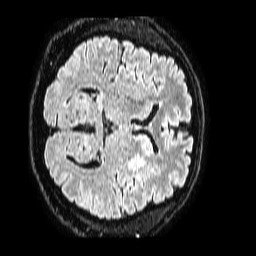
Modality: FLAIR
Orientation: axial
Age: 55
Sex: male
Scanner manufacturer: philips
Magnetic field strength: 1.5 T
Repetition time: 4.8 s
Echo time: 0.3 s